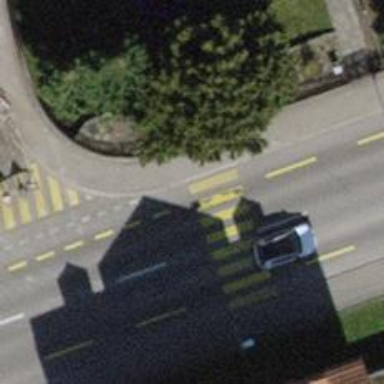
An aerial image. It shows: Zebra crossing on the road.